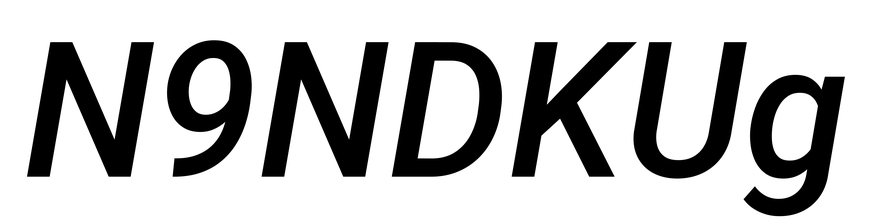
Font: Roboto-Italic_Medium_Italic